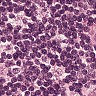
Metastatic tissue present: no